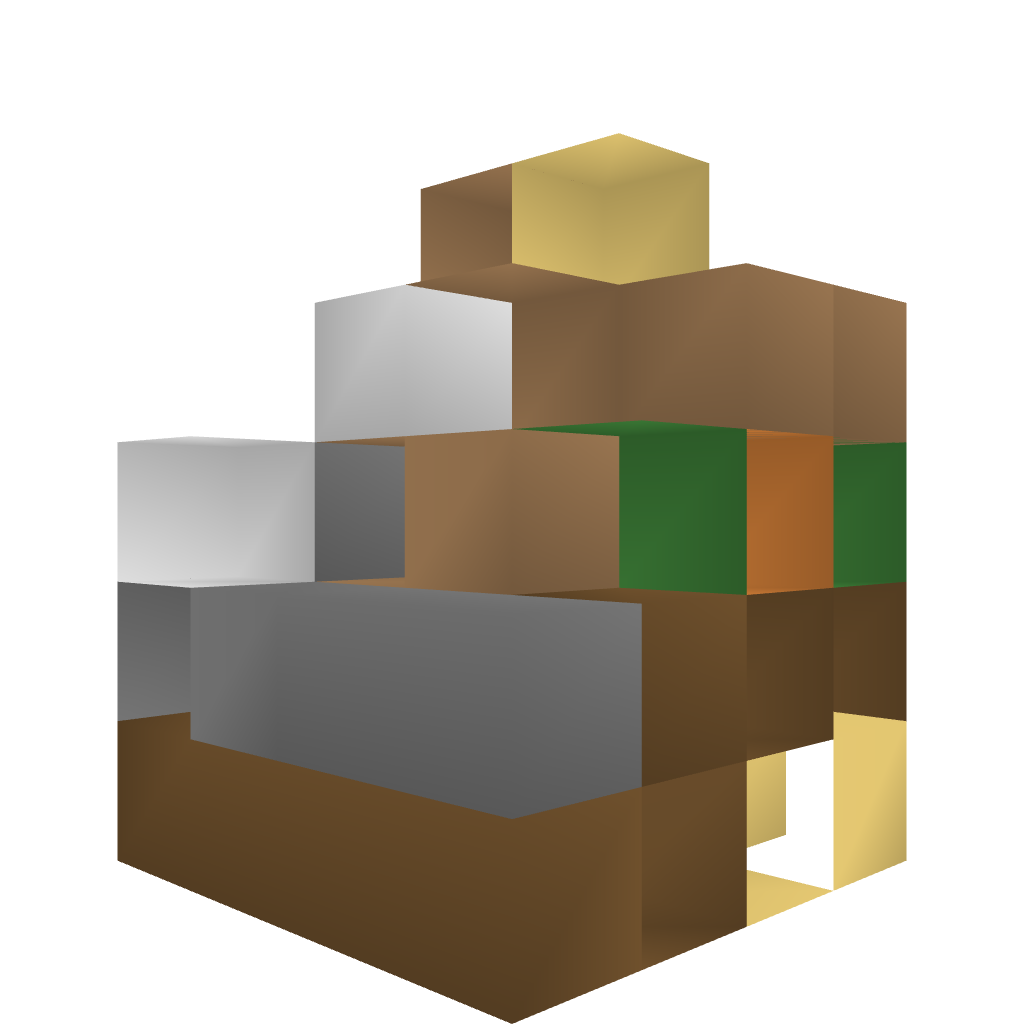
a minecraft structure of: Smallest Minecraft house [with all you will need :)] bad low quality